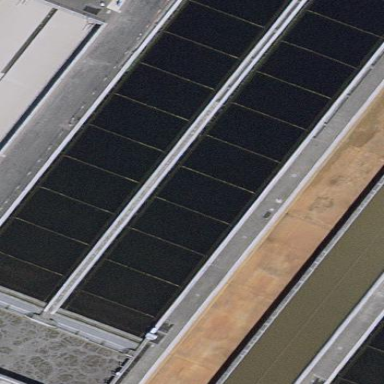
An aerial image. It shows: Body of wastewater.